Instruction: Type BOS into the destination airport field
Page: home
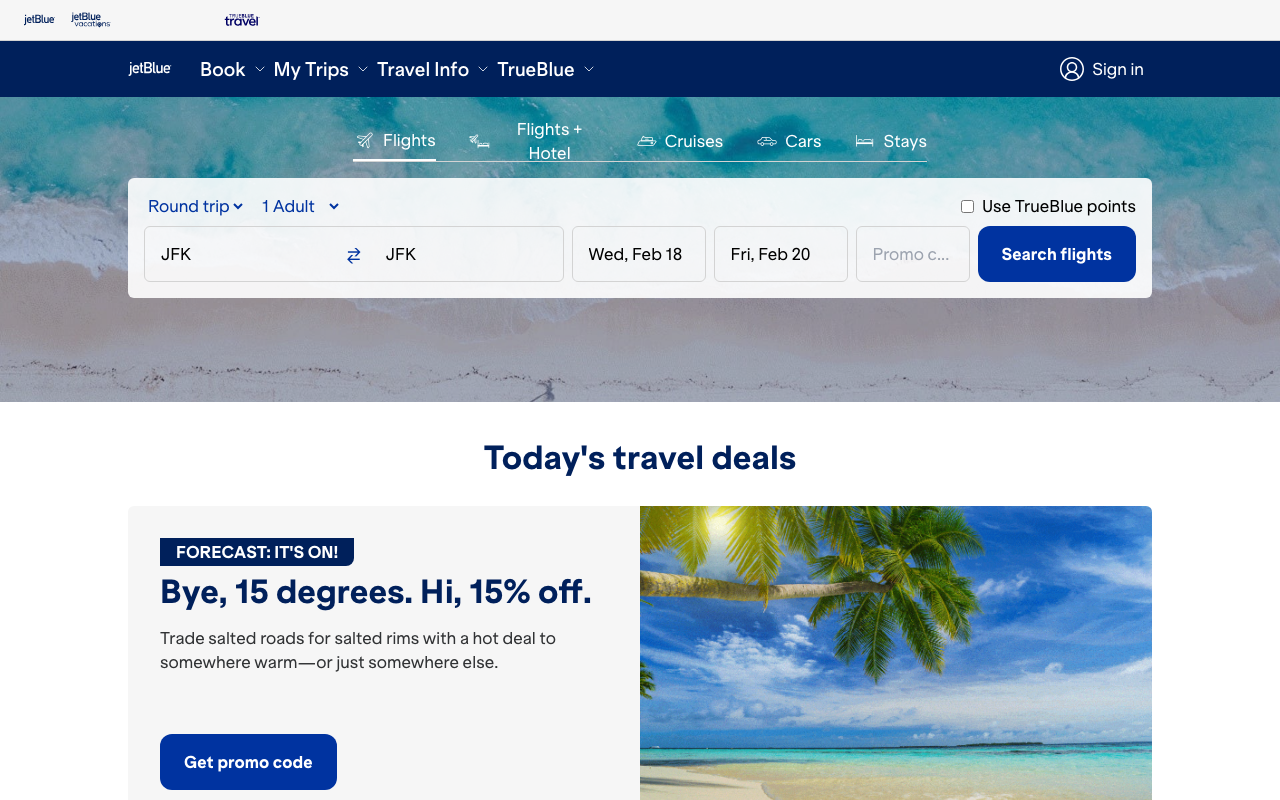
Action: type